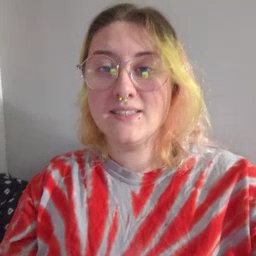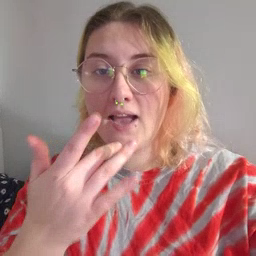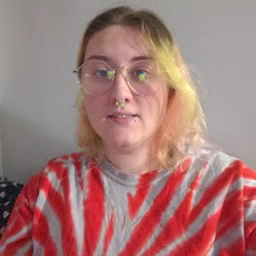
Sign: taste